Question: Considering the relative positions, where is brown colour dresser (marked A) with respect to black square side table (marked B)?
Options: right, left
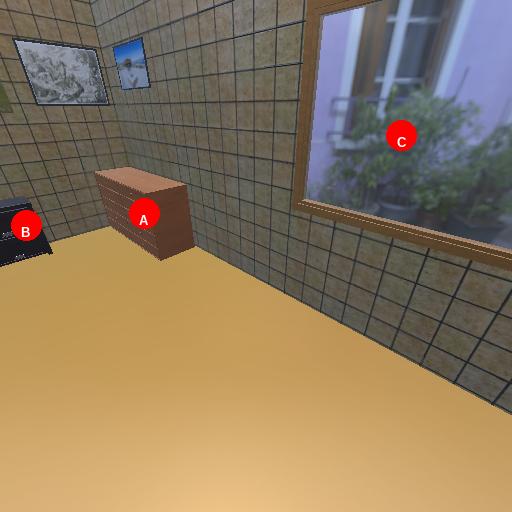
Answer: right